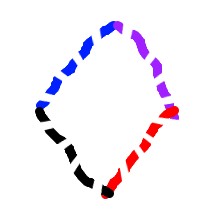
Shape: rhombus